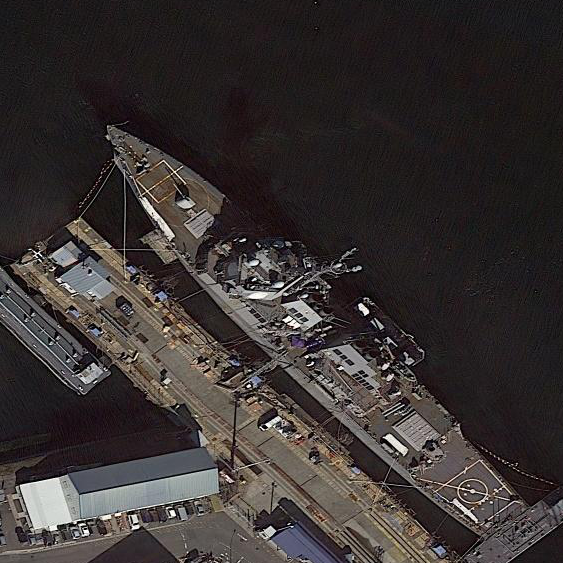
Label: Arleigh_Burke-class_destroyer